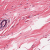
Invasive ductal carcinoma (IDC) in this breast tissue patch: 0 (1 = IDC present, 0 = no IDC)